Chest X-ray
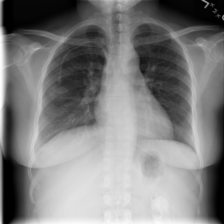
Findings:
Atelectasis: negative
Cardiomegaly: negative
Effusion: negative
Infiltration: negative
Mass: negative
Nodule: positive
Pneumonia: negative
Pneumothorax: negative
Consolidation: negative
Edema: negative
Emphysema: negative
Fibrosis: negative
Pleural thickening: negative
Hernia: negative